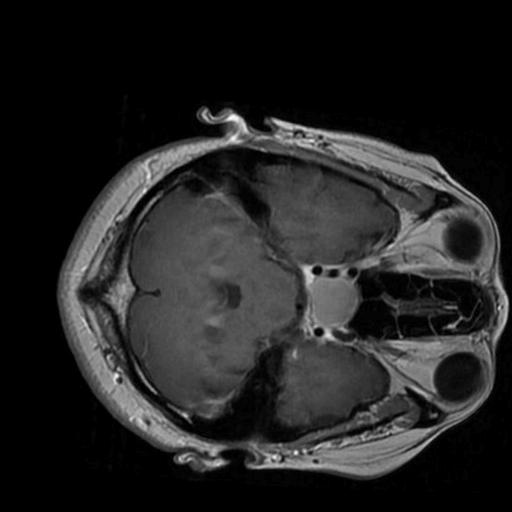
Label: brain_tumor